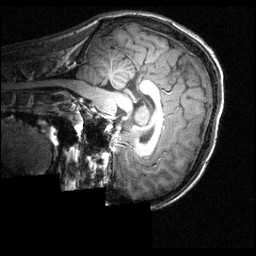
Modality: T1w
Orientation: sagittal
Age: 16
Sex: male
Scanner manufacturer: siemens
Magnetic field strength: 3.951 T
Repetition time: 1.5 s
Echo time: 0.00335 s